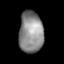
Tissue: lung
Cell type: Fibroblasts
Senescence score: 0.6899
Nuclear area (px): 988
Mean DAPI intensity: 138.015